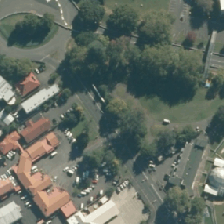
Land cover: urban_parkland